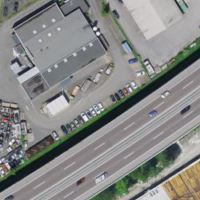
EUNIS habitat code: 57
Species observed at this site:
Columba livia